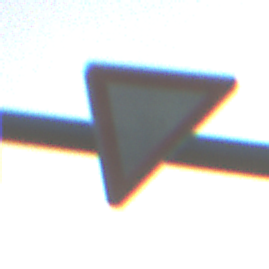
Verkehrszeichen: VorfahrtGewaehren
Umgebung: Outdoor, Special
Tageszeit: SunriseSunset
Wetter: Clear
Licht: Natural
Jahreszeit: NotSpecified
Kontrast: MediumContrast